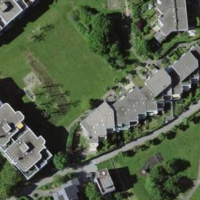
EUNIS habitat code: 55
Species observed at this site:
Dipsacus fullonum
Veronica serpyllifolia
Fagopyrum esculentum